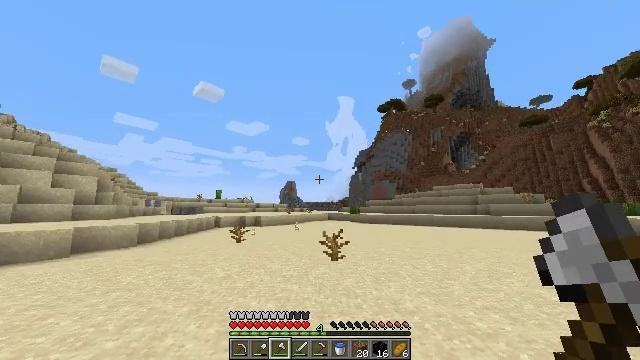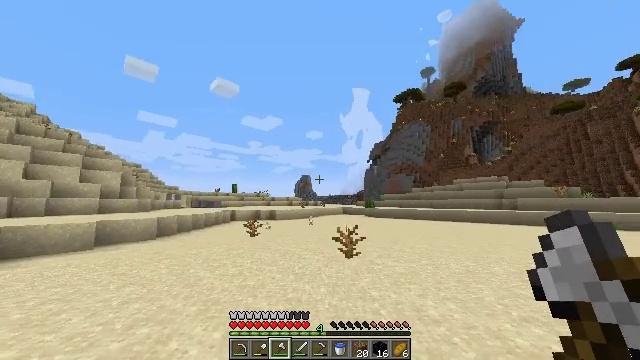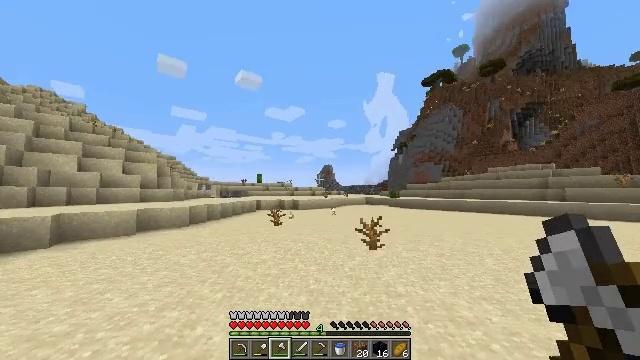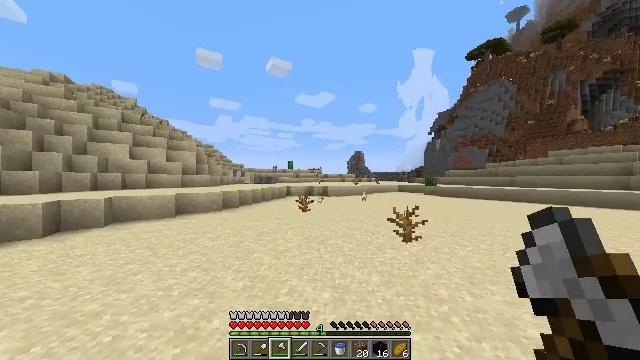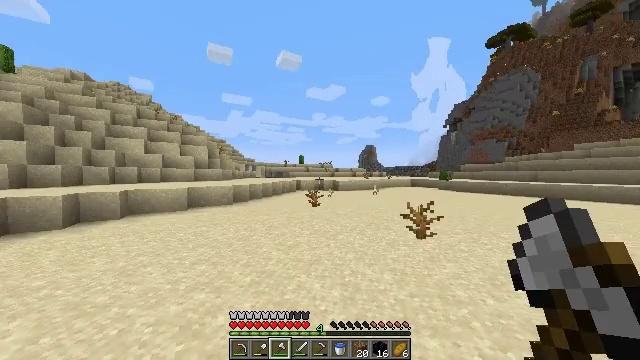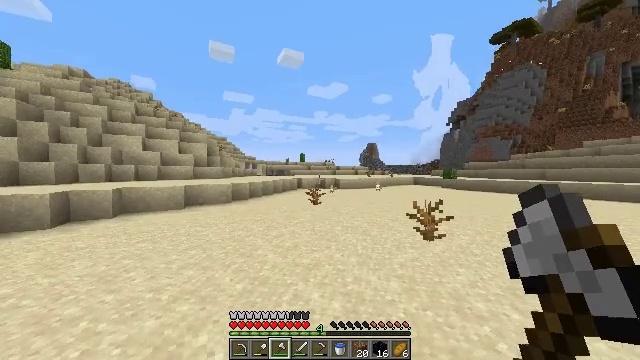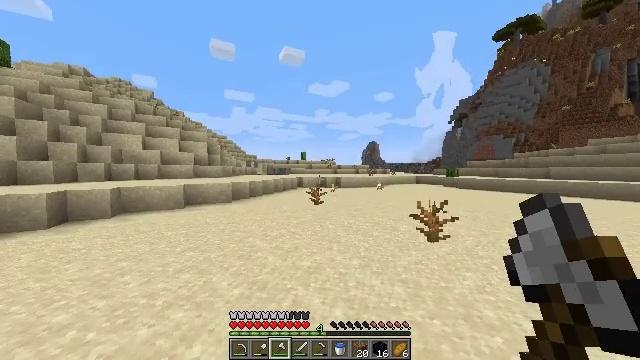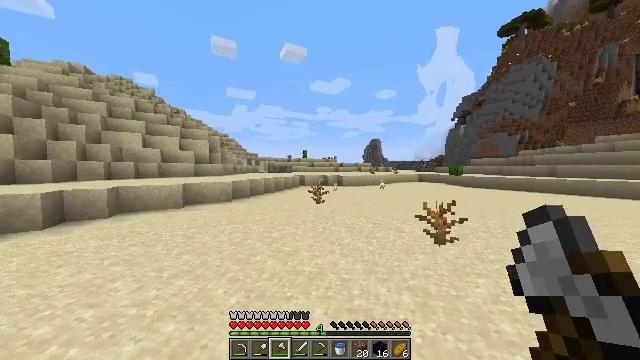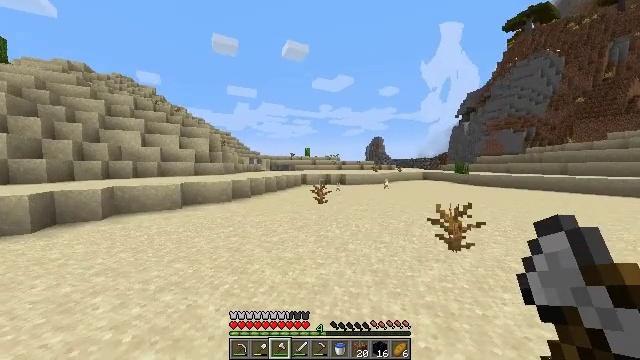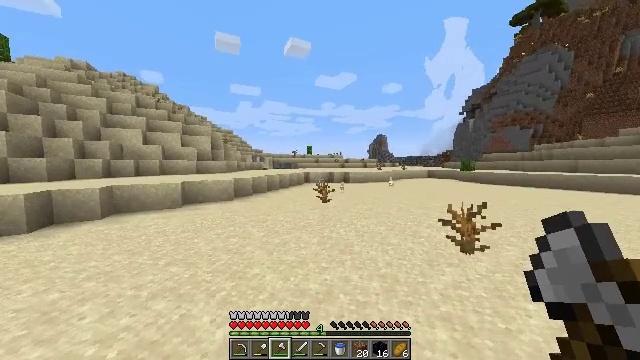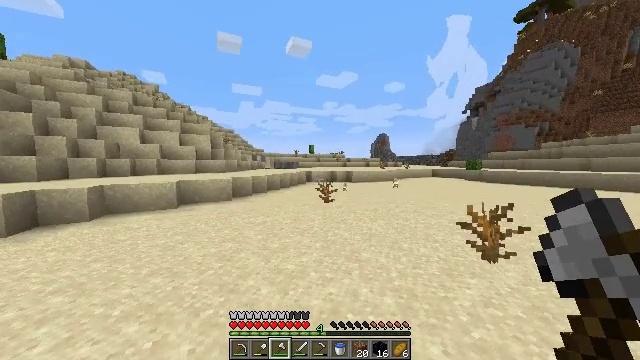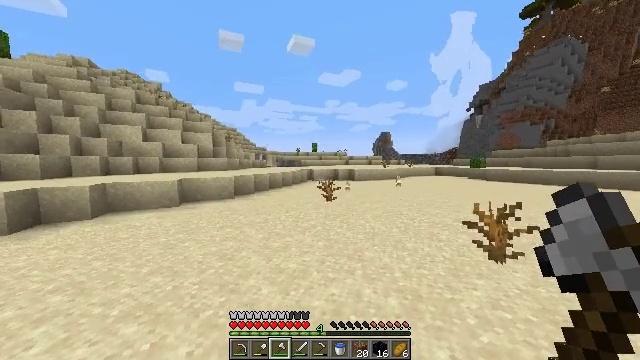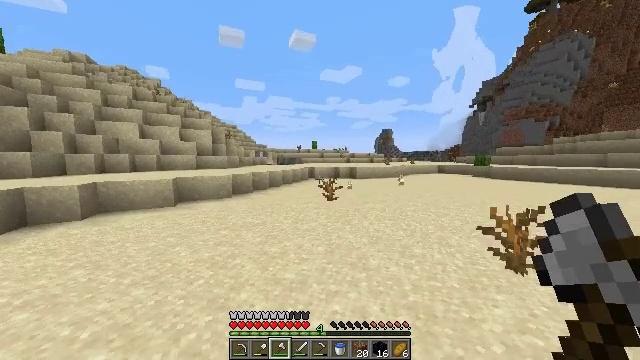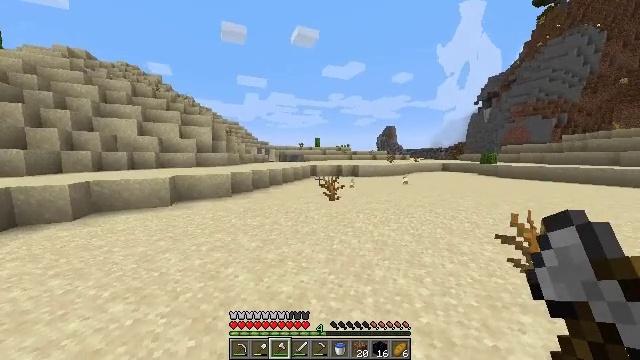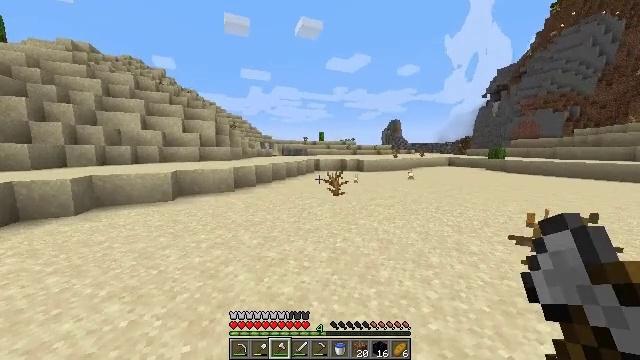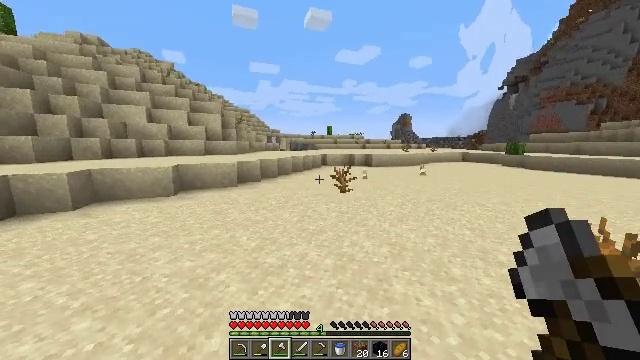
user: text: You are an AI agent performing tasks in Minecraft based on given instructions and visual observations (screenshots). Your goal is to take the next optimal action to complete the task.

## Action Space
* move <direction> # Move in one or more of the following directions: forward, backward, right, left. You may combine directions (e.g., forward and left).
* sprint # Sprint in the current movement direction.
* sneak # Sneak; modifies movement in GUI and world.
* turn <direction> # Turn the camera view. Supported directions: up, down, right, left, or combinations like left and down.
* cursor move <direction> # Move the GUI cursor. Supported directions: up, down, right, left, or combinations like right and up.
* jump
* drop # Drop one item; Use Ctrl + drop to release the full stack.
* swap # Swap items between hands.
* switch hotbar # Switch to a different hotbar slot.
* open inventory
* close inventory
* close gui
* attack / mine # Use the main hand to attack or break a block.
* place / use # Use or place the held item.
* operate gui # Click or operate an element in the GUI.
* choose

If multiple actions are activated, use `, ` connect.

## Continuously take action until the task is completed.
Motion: motion action
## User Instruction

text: Hunt a rabbit.
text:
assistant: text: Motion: move forward, sprint, turn left and down
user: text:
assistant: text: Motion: move forward, sprint, turn left and down
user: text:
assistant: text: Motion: move forward, sprint, turn left and down
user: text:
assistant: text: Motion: move forward, sprint, turn left and down
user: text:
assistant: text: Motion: move forward, sprint
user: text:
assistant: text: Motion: move forward, sprint
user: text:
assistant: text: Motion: move forward, sprint
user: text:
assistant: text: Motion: move forward, sprint
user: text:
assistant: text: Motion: move forward, sprint
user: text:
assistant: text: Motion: move forward, sprint
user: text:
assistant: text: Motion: move forward, sprint
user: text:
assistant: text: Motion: move forward, sprint
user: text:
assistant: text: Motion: move forward, sprint
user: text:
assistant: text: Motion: move forward, sprint, turn left and down
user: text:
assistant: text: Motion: move forward, sprint, turn left and down
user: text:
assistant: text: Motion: move forward, sprint, turn left and down
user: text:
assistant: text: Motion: move forward, sprint, turn left and down
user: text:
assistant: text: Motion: move forward, sprint, turn left and down
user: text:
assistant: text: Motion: move forward, sprint, turn left and down
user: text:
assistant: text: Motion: move forward, sprint
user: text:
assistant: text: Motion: move forward, sprint
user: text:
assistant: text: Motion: move forward, sprint
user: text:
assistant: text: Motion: move forward, sprint
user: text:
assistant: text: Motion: move forward, sprint
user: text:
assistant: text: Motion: move forward, sprint
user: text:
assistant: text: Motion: move forward, sprint
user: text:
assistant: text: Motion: move forward, sprint
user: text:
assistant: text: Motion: move forward, sprint
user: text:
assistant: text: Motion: move forward, sprint
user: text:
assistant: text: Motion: move forward, sprint